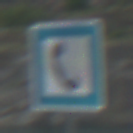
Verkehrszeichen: Fernsprecher
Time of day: MorningAfternoon
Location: Outdoor (Nature)
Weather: PartlyCloudy
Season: NotSpecified
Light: Natural